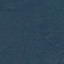
Land use / land cover class: Forest